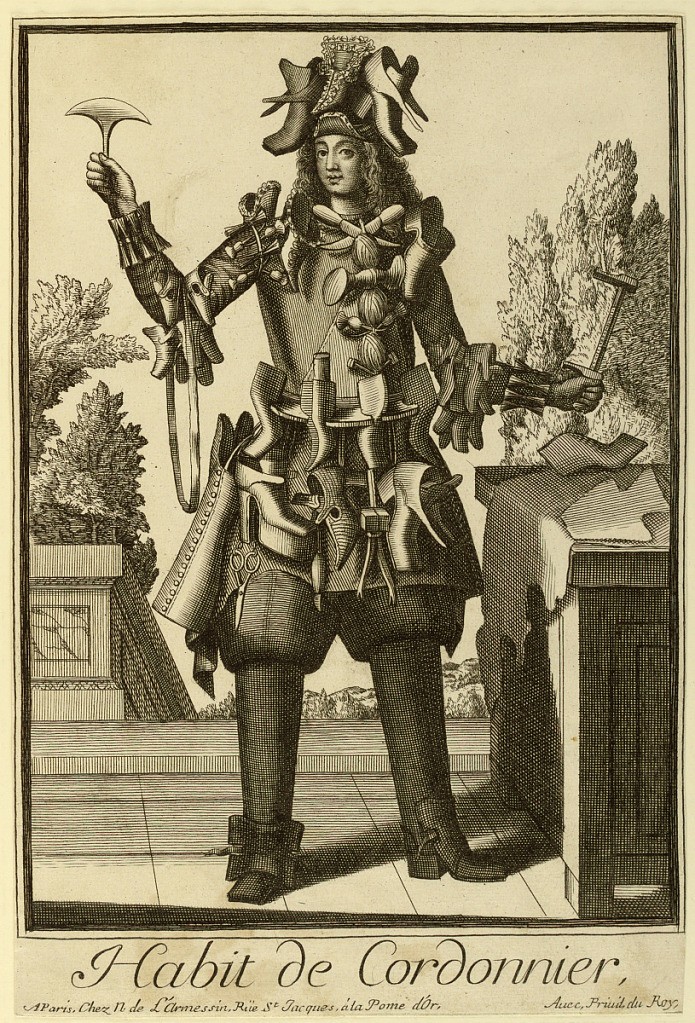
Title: Habit de Cordonnier [The Shoemaker]
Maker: Nicolas de Larmessin II, French, ca. 1638 - 1694
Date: ca. 1695
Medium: Engraving
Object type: Print
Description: Figure of a man facing the view.  His costume is composed of the tools and products of his trade: shoes are worn on his hat, sleeves, and suspended from his waist.